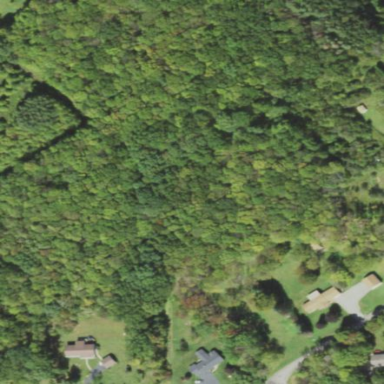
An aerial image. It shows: Semi-evergreen woodland setting.